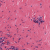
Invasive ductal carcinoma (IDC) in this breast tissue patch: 0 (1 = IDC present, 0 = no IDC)